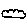
Label: cloud